Question: I would like to find the first cell from 'H31:H61' that is bigger than the one in 'H28' and then output the number from ColumnF of the corresponding row:

Can someone help me write the formula in 'H29' for that?
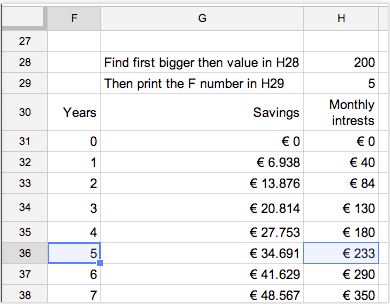
Answer: '=QUERY(F31:H,"select F where H > "&H28&" limit 1",0)'
This assumes the values in H31:H are sorted ascending. If this assumption is not correct:
'=QUERY(F31:H,"select F where H > "&H28&" order by H limit 1",0)'